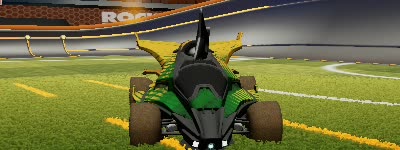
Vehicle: aftershock